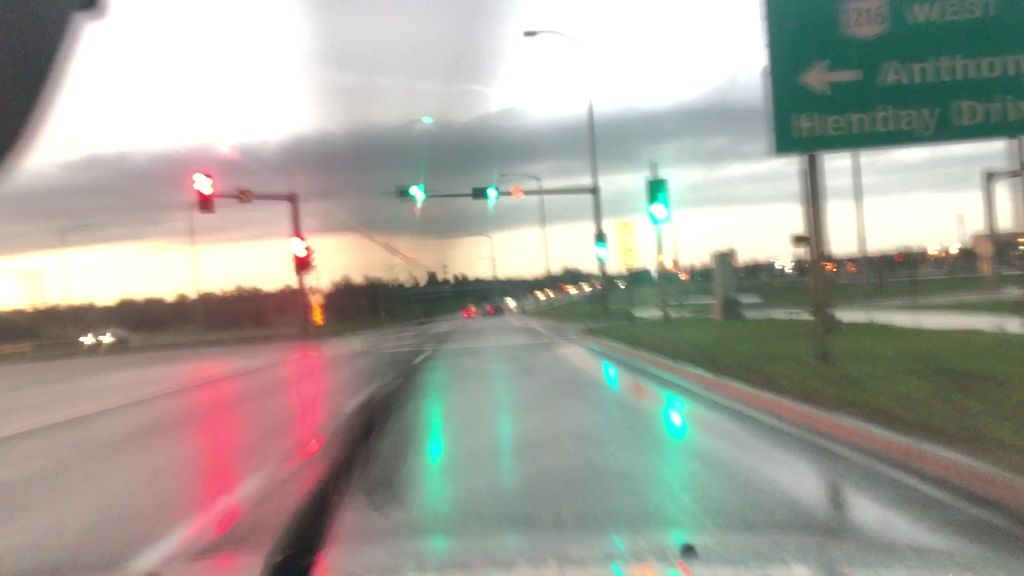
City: edmonton